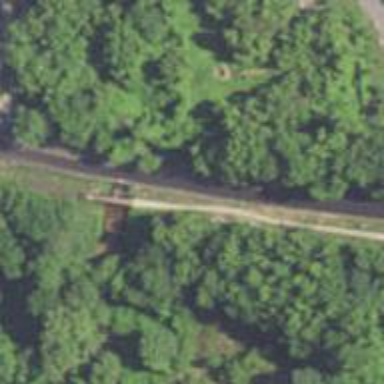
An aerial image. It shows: Footway on bridge.